Question: I'm fairly new to macros etc..and I've been trying to figure this problem out for a few days now!
I'm trying to go from a large spreadsheet of data, selecting specific cells based on the contents of specific cells, and paste into another worksheet.
Columns go: Site, Sub-location, Date, Month, Inspector, Action 1, Action 2 etc up to a max of 67 actions for each inspection.
Each row is a separate inspection submission
Columns go: Site, Sub-location, Date, Month, Inspector, Action, Due date of Action
where each row is a separate action.
I want it to skip pasting any values from the actions columns that would be blank (since no action is required). When it pastes the actions, it will also paste the first 5 columns (with site name, location, date etc), so that the action can be identified to the right site, date etc.
Hopefully that makes sense. By the end, I want the target spreadsheet to be able to be filtered by whatever the people need, e.g. by due date, or by location etc.

Code that I tried my hardest to get working...Unfortunately I can only get it working for the first row, and then it still pastes the blank (or zero) values and I need to filter them out. I'm thinking some sort of loop to do all the rows.
'''
Sub test1257pm()
Application.ScreenUpdating = False
Sheets("Corrective Actions").Select
Range("A3:E3").Select
Selection.Copy
Sheets("Corrective Actions Tracker").Select
Range("A3").Select
ActiveSheet.Paste
Sheets("Corrective Actions").Select
Range("F3").Select
Range(Selection, Selection.End(xlToRight)).Select
Selection.Copy
Sheets("Corrective Actions Tracker").Select
Range("F3").Select
Selection.PasteSpecial Paste:=xlPasteValues, Operation:=xlNone, SkipBlanks _
:=False, Transpose:=True
.Cells(Rows.Count, "F").End(xlUp).Offset(1, 0).PasteSpecial
Rows("2:2").Select
Selection.AutoFilter
Range("F4").Select
ActiveSheet.Range("$A$2:$L$300").AutoFilter Field:=6, Criteria1:=Array( _
"CMC to conduct clean of ceiling fans. Close out by 17/04/2014", _
"Provide bins", "Send to contractor", "="), Operator:=xlFilterValues
Application.ScreenUpdating = True
End Sub
'''
Many thanks to anyone that can give me any assistance! :)
Okay so after L42's code, it works fine if I could just consodidate my data first before putting it in the 1 column (stacking). The code I tried (using Macro recorder) is:
'''
Sub Macro2()
Dim r As Range
Dim i As Integer
For i = 3 To 10
Range("P" & i).Select
Range(Selection, Selection.End(xlToRight)).Select
Range(Selection, Selection.End(xlToRight)).Select
Range(Selection, Selection.End(xlToRight)).Select
Range(Selection, Selection.End(xlToRight)).Select
Range(Selection, Selection.End(xlToRight)).Select
Range(Selection, Selection.End(xlToRight)).Select
Range(Selection, Selection.End(xlToRight)).Select
Selection.Copy
Range("F" & i).Select
ActiveSheet.PasteSpecial Format:=3, Link:=1, DisplayAsIcon:=True, _
IconFileName:=False
Next i
End Sub
'''
My problem with this is that it gives unexpected results...it doesn't consolidate it all into rows how I would expect. I'm thinking that this isn't the best solution...and probably the original macro needs to be changed..however I'm not sure how.
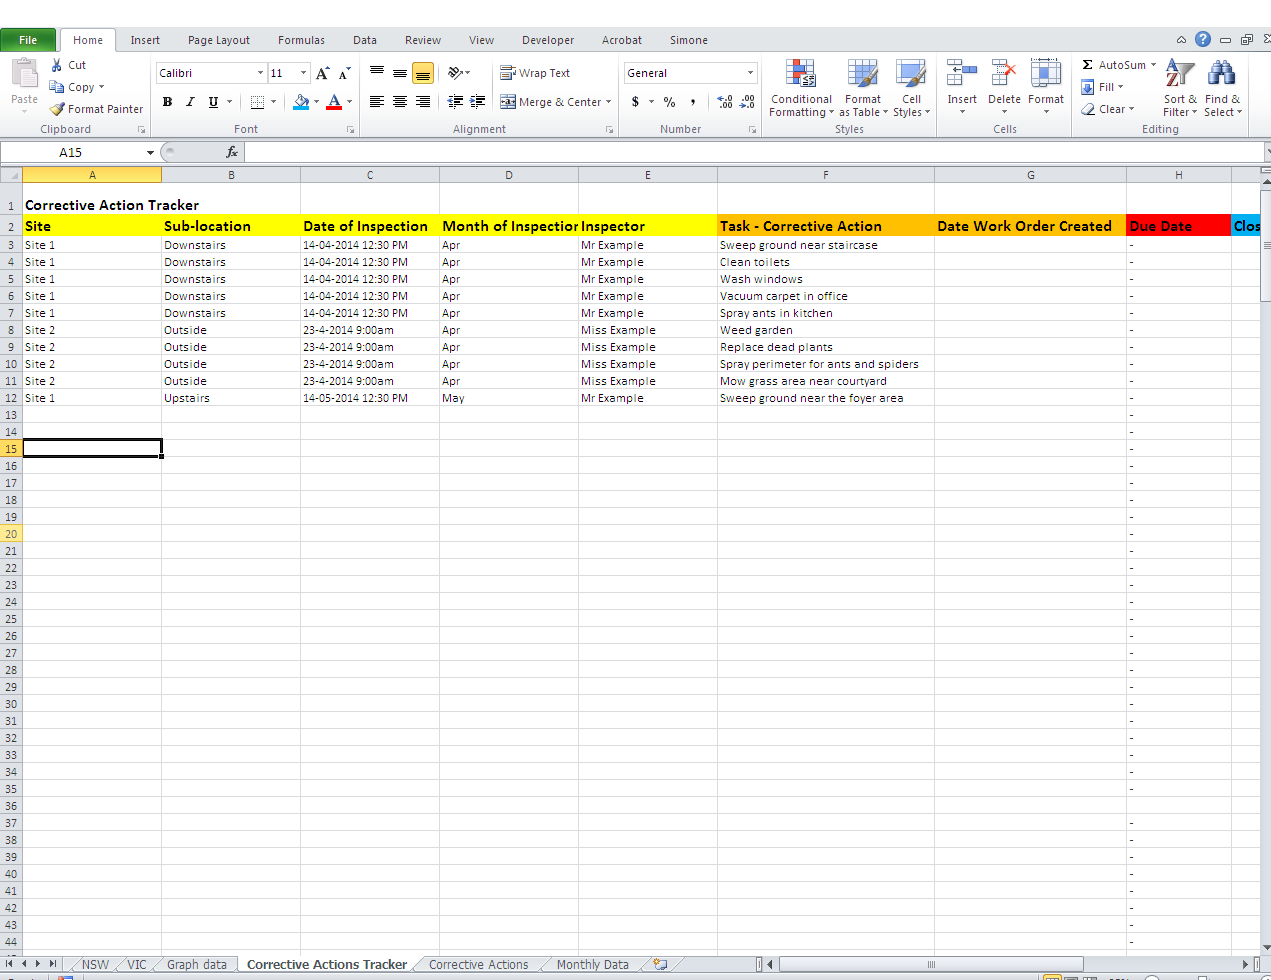
Answer: Using the provided sample data
'''
Option Explicit '~~> These two lines are important
Option Base 1
Sub StackMyActions()
Dim sourceWS As Worksheet, targetWS As Worksheet
Dim staticRng As Range, copyRng As Range
Dim inspCnt As Long, i As Long, fRow As Long, tRow As Long
Dim myactions
Set sourceWS = ThisWorkbook.Sheets("Corrective Actions")
Set targetWS = ThisWorkbook.Sheets("Corrective Actions Tracker")
With sourceWS
'~~> count the total inspection
'~~> here we incorporate .Find method finding the last cell not equal to 0
inspCnt = .Range("A3", .Range("A:A").Find(0, [a2], _
xlValues, xlWhole).Offset(-1, 0).Address).Rows.Count
'~~> set the Ranges
Set copyRng = .Range("F3:BT3")
Set staticRng = .Range("A3:E3")
'~~> loop through the ranges
For i = 0 To inspCnt - 1
'~~> here we use the additional code we have below
'~~> which is GetCARng Function
myactions = GetCARng(copyRng.Offset(i, 0))
'~~> this line just checks if there is no action
If Not IsArray(myactions) Then GoTo nextline
'~~> copy and paste
With targetWS
fRow = .Range("F" & .Rows.Count).End(xlUp).Offset(1, 0).Row
tRow = fRow + UBound(myactions) - 1
.Range("F" & fRow, "F" & tRow).Value = Application.Transpose(myactions)
staticRng.Offset(i, 0).Copy
.Range("A" & fRow, "A" & tRow).PasteSpecial xlPasteValues
End With
nextline:
Next
End With
End Sub
'''
---
'''
Private Function GetCARng(rng As Range) As Variant
Dim cel As Range, x
For Each cel In rng
If cel.Value <> 0 Then
If IsArray(x) Then
ReDim Preserve x(UBound(x) + 1)
Else
ReDim x(1)
End If
x(UBound(x)) = cel.Value
End If
Next
GetCARng = x
End Function
'''
1: Using your sample data which looks like below:

2: Which after running the macro stacks the data like below:

Above code only stack inpections with at least 1 Action.
For example, Site 3 which was conducted by MsExample do not reflect on the Corrective Actions Tracker Sheet since no action was posted.
Well I really can't explain it enough, all the properties and methods used above.
Just check out the links below to help you understand most parts:
<URL>
<URL>
<URL>
And of course practice, practice, practice.